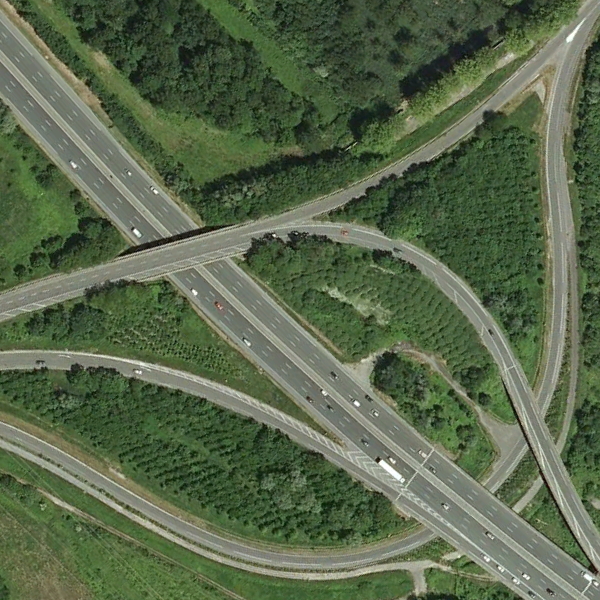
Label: Viaduct